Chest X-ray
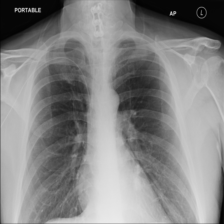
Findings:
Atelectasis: negative
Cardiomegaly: negative
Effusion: negative
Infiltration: negative
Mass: negative
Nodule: positive
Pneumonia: negative
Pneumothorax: negative
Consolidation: negative
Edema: negative
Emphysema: negative
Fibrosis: negative
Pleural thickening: negative
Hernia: negative